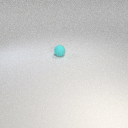
small cyan rubber sphere